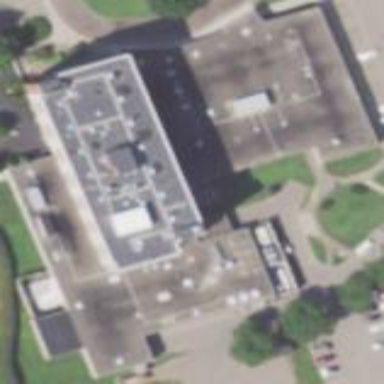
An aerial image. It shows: Government office building.